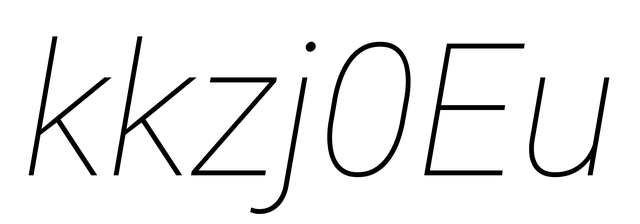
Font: Roboto-Italic_Thin_Italic